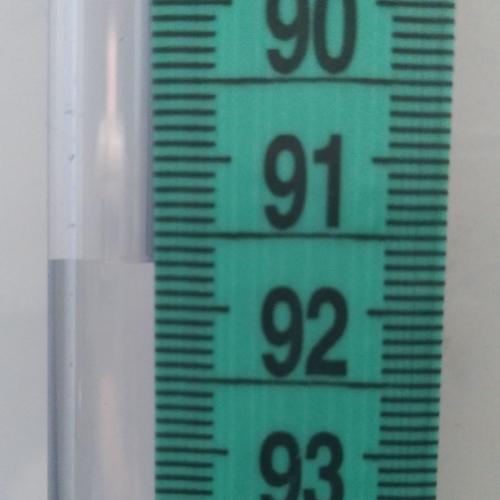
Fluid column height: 91.7 cm